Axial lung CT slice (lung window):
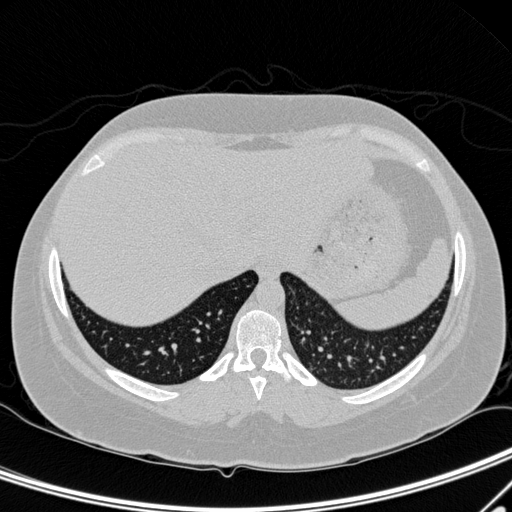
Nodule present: no